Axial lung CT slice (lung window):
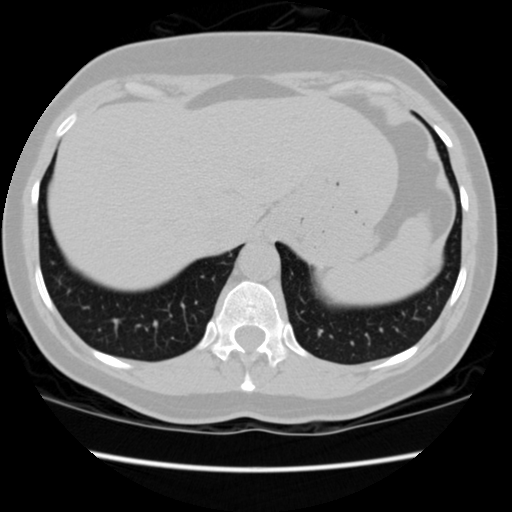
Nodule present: no